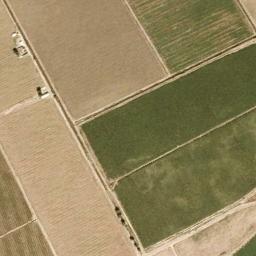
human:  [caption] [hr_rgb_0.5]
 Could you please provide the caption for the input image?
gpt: Several rectangular farmlands of different colors are arranged in neat rows .

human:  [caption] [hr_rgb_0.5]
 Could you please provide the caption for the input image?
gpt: There are some green and bare rectangular farmland .

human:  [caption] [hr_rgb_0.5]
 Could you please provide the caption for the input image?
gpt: There are rectangular farmlands of varying sizes .

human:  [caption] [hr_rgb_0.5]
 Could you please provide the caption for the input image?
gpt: Six or seven neatly arranged green and khaki mixed rectangular farm fields .

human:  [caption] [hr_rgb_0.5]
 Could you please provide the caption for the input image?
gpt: There are several green rectangular farmlands and yellow ones .